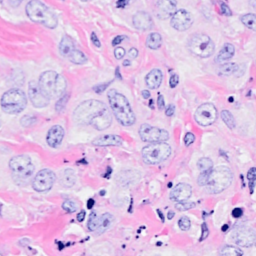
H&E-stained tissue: Breast